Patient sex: M
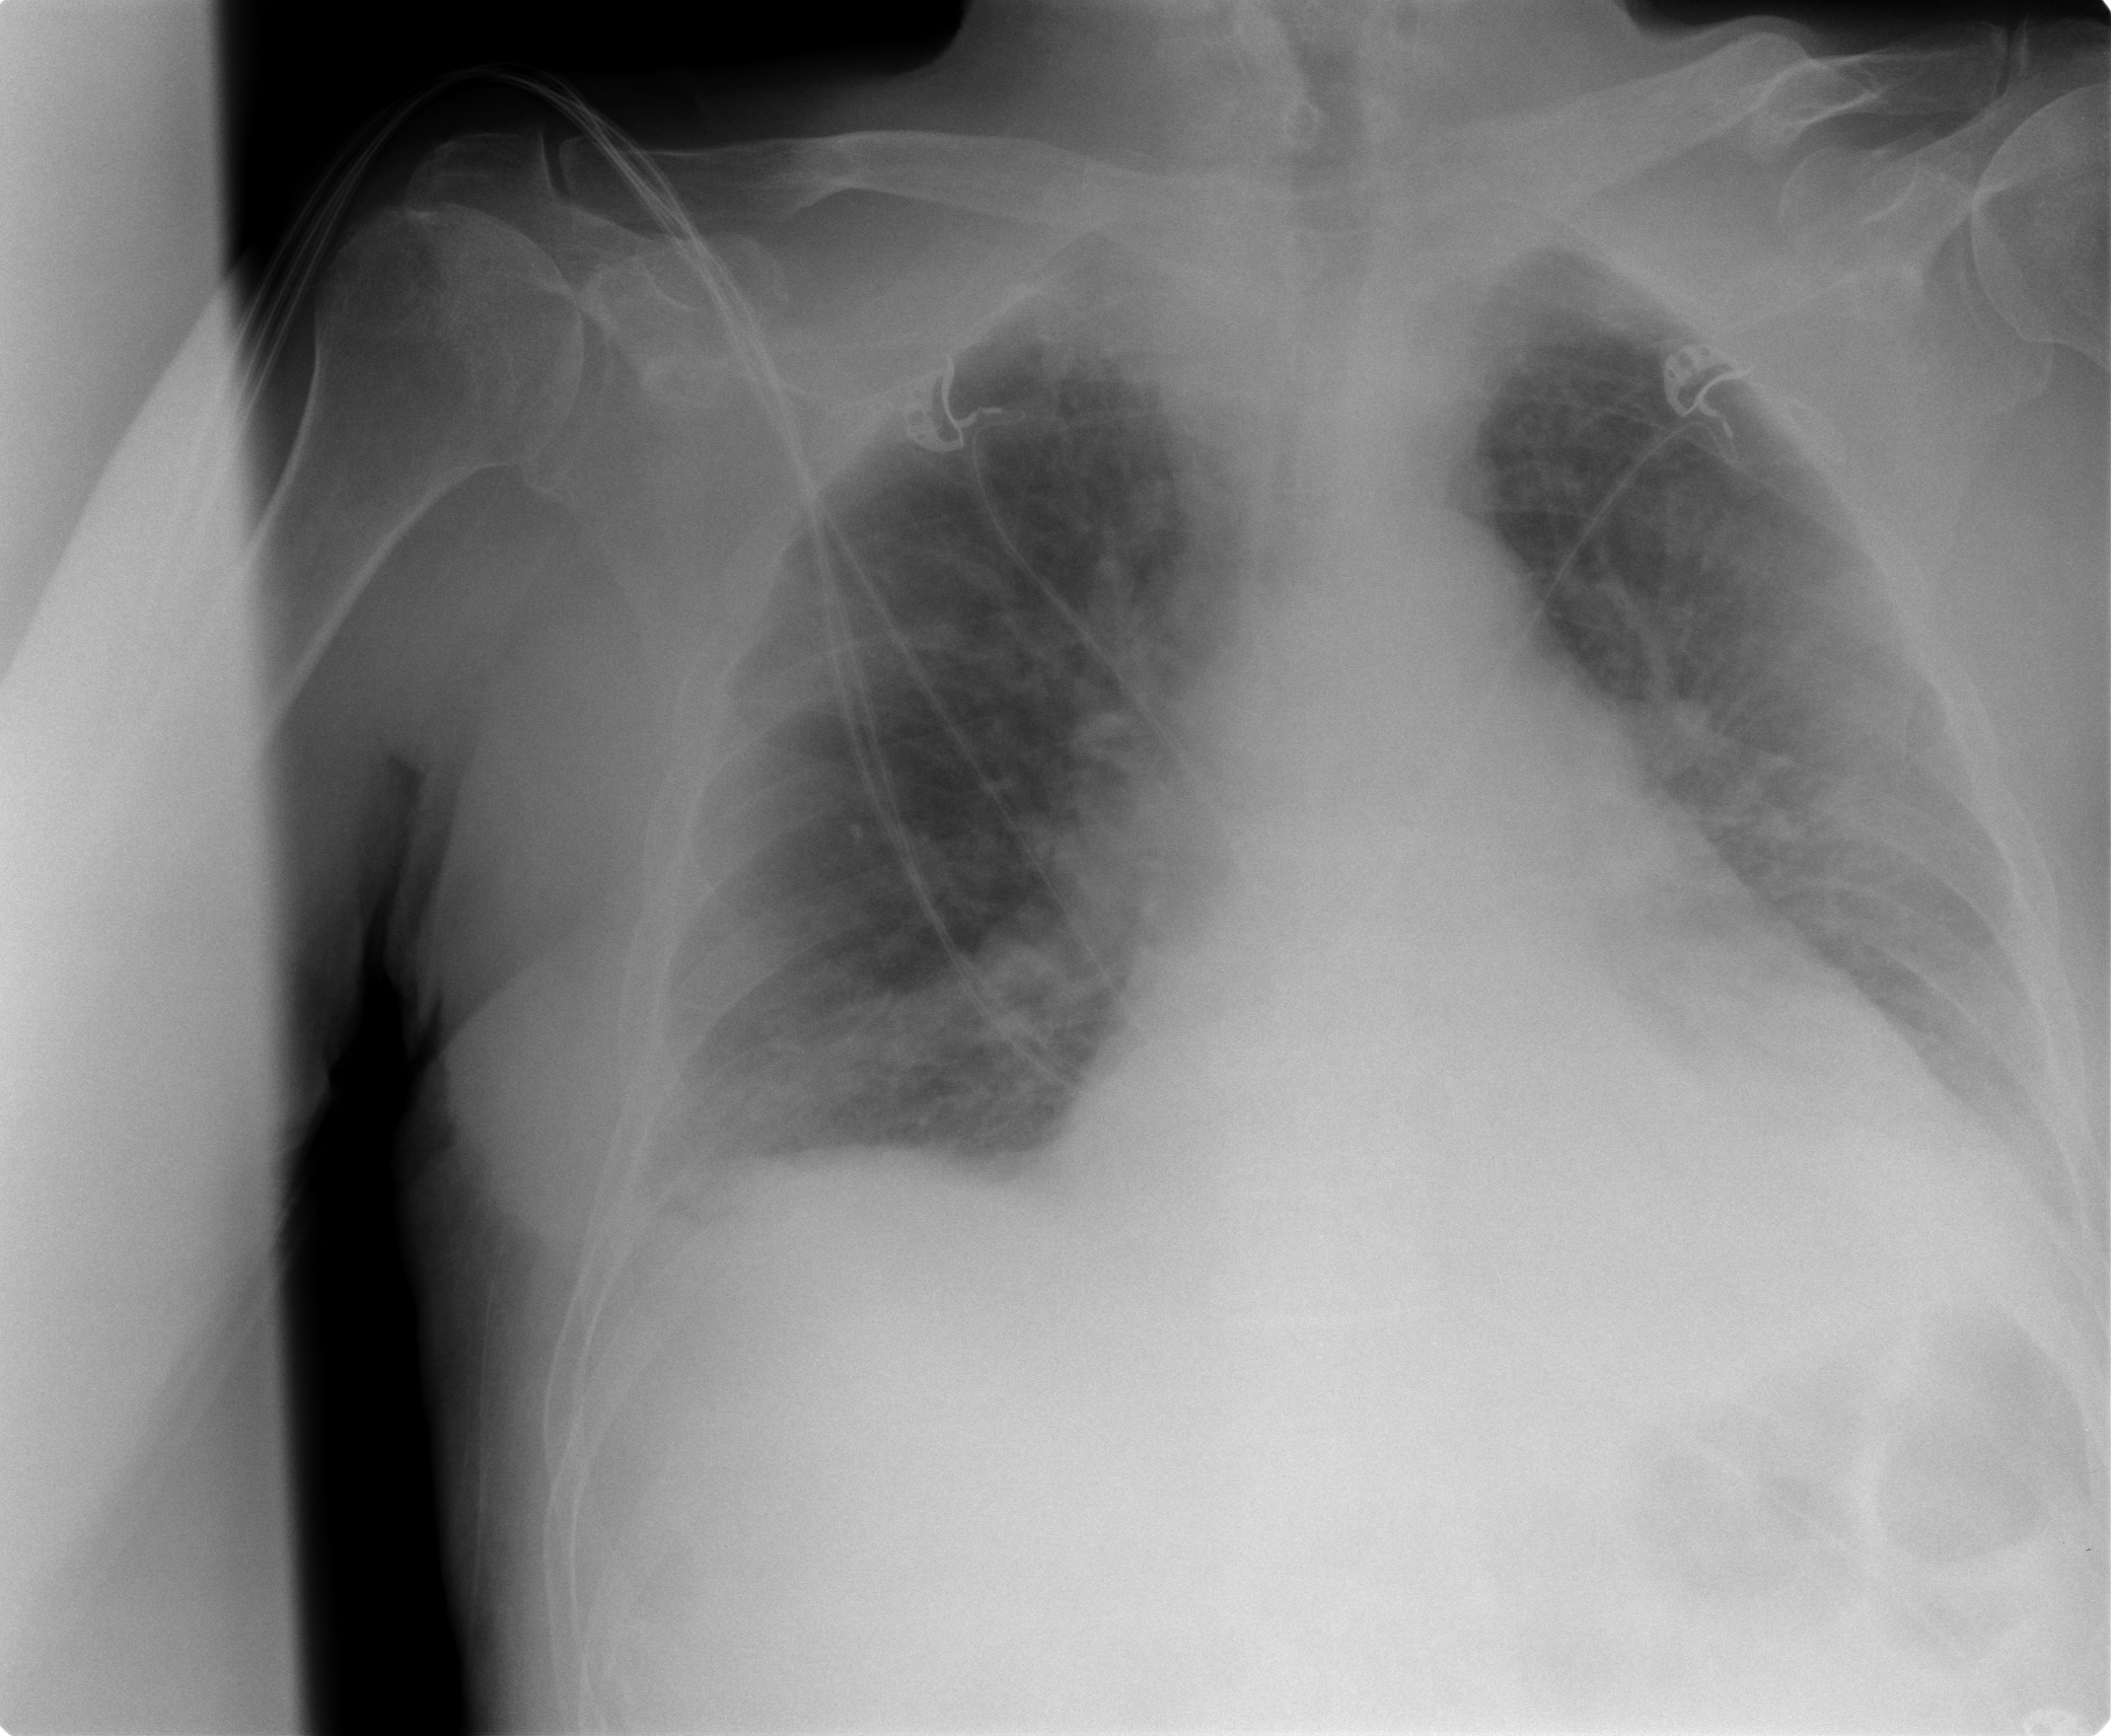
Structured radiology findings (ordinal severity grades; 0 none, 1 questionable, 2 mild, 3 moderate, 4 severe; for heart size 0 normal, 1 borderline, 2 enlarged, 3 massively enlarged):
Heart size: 2
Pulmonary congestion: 2
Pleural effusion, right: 0
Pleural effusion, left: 0
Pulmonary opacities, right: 2
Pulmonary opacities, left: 2
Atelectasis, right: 2
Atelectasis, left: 0